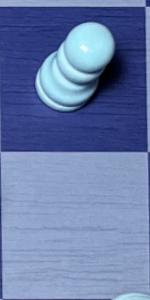
Label: Empty